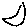
Label: moon